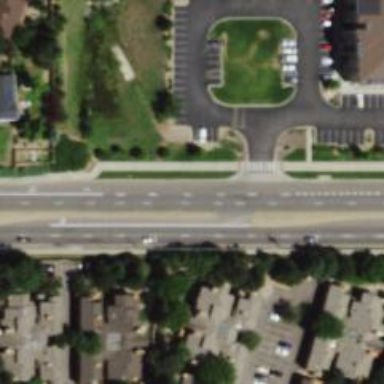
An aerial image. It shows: Primary link road with asphalt surface.